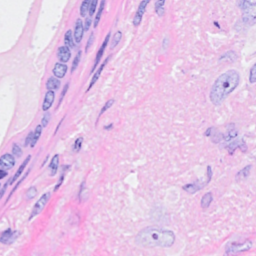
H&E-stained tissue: Breast